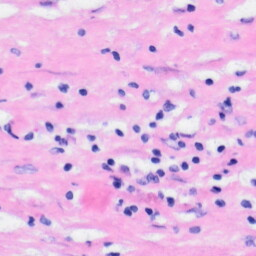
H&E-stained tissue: Liver